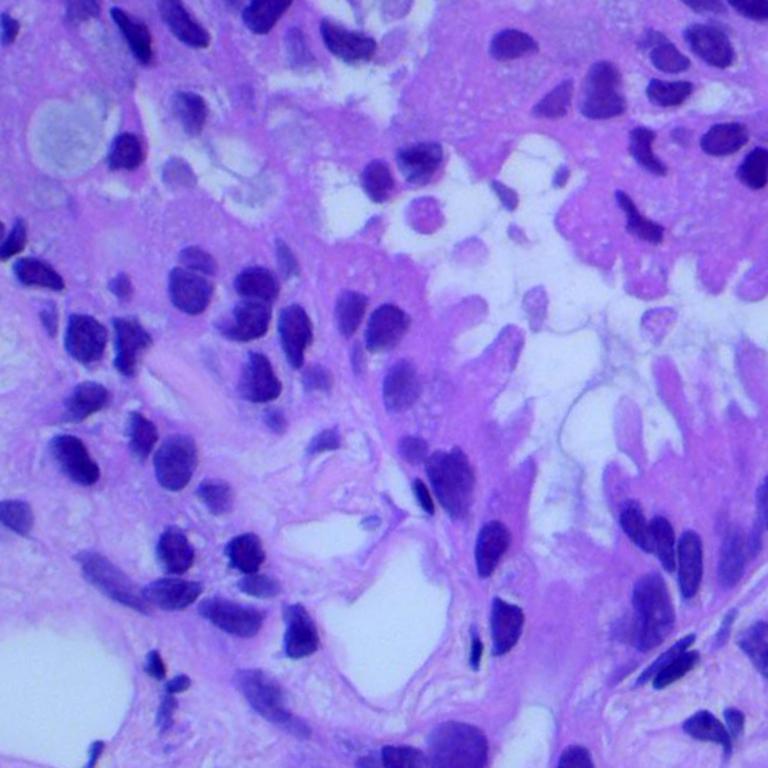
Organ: lung
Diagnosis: adenocarcinomas